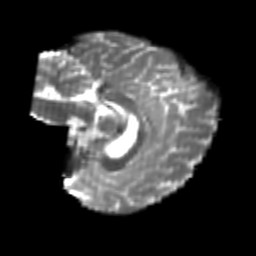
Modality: T2w
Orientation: sagittal
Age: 22
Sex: female
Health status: healthy
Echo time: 0.074 s